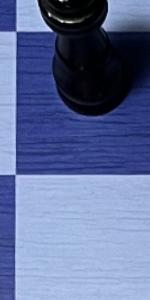
Label: Empty